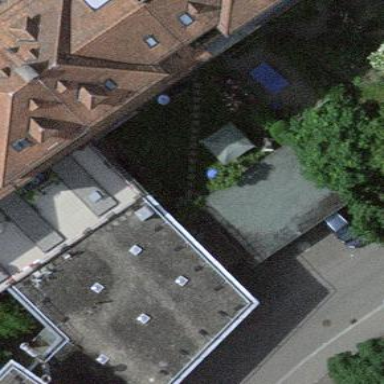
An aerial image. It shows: Group of garages.